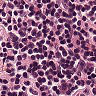
Metastatic tissue present: no